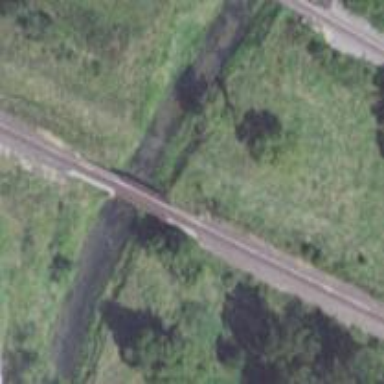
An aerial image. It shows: Bridge over railway line.